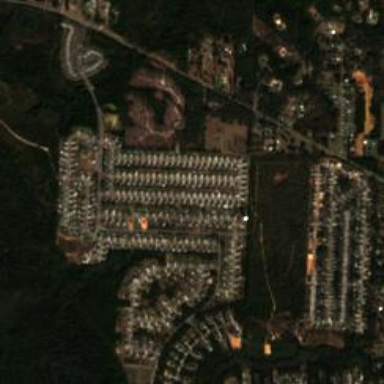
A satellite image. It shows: Single-family residential area.